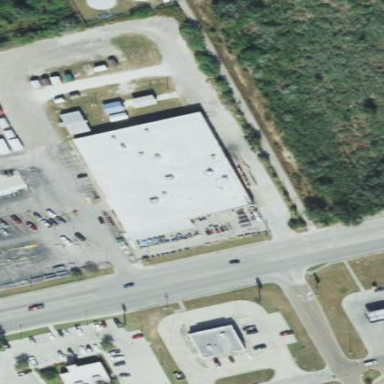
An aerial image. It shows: Country store in retail building.